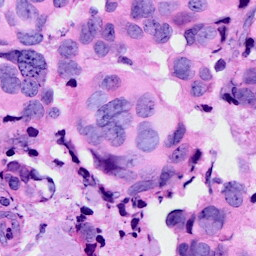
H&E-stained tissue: Breast